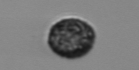
Label: Pseudochattonella_farcimen